Interaction volume radius: 5 \u00c5
Interaction volume height: 25 \u00c5
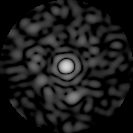
Disorder parameter: 0.8664